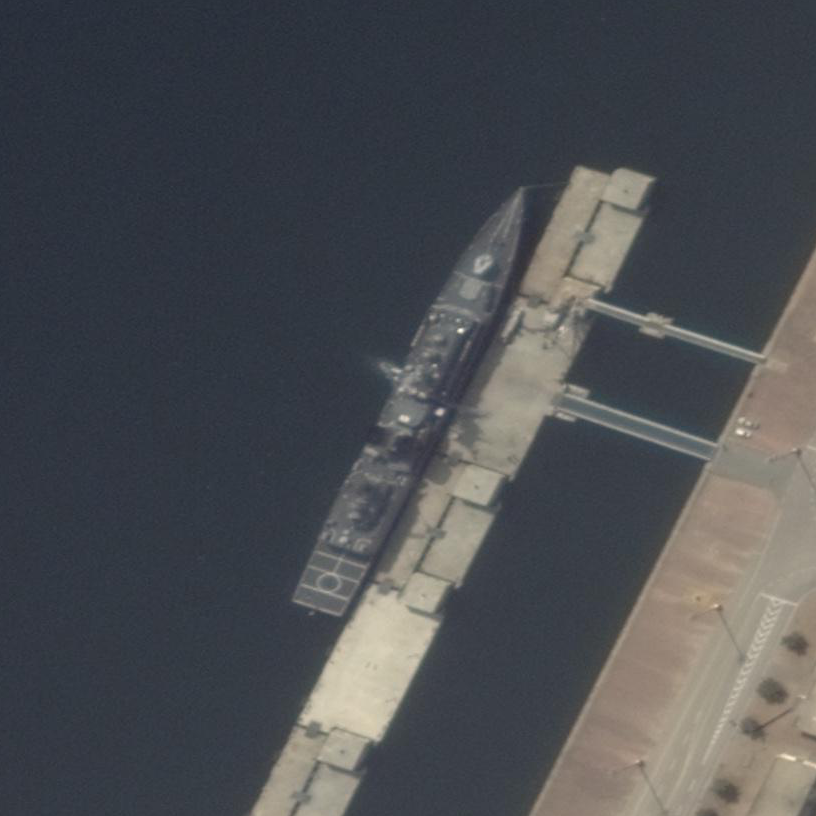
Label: destroyer